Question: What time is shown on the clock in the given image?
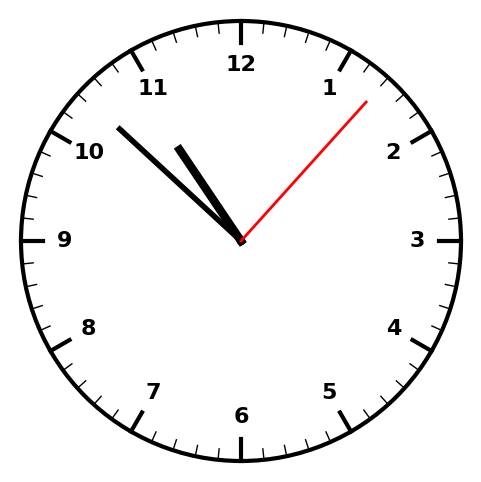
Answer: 10:52:07